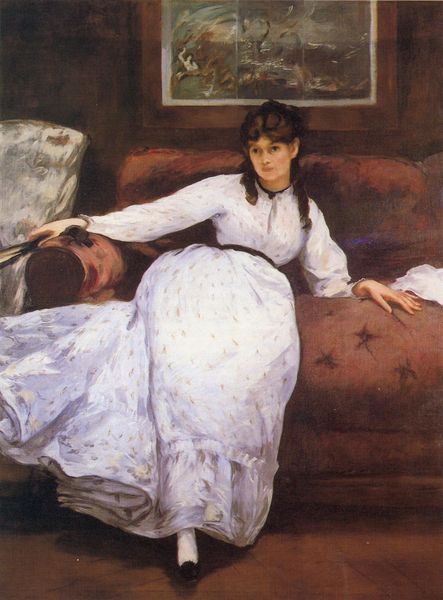
Titel: Le repos - Portrait de Berthe Morisot
Künstler: Édouard Manet
Standort: Providence (Rhode Island)
Institution: Rhode Island School of Design / Museum of Art
Schlagwörter: dunkel, fuß, gemälde, hand, haut, schatten, weiß, mädchen, sitzen, braun, elegant, finger, frau, frisur, haar, hell, hintergrund, holz, kleid, licht, nase, ohr, raum, schwarz, stuhl, stützen, zimmer, ölbild, blick, dame, gürtel, rot, tuch, fächer, malerei, muster, jung, wand, arm, augen, falten, gesicht, kragen, rahmen, samt, ärmel, bild, bildnis, hals, hände, möbel, portrait, porträt, rückenlehne, öl, boden, haare, interieur, sessel, stoff, adel, kind, tochter, kinn, knopf, locke, locken, ohren, traurig, beine, taille, bein, füße, sommer, sofa, wohnzimmer, armlehne, liegen, ruhen, lehne, fußboden, halsband, schuhe, zöpfe, rast, dielen, lehnen, kissen, polster, holzboden, zopf, glanz, manet, melancholisch, robe, strumpf, holzdielen, edel, rüschen, warten, liegend, divan, strümpfe, tupfen, ausgebreitet, stehkragen, schuh, leder, müde, bürgerlich, tageskleid, braunrot, leicht, müdigkeit, chaiselongue, weich, leigen, wess, rasten, getupft, feingliedrig, ausbreiten, polstermöbel, coach, hingestreckt, chaislonge, mädchen portrait, weisser strumpf, fescher, degar, weisser riese, flauschiges kleid, ungemütliche couch, abgeschnürt